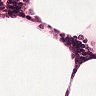
Metastatic tissue present: no